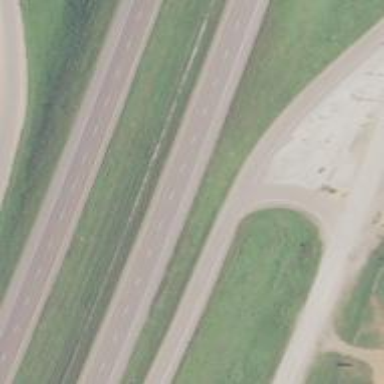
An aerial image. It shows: Motorway.